Interaction volume radius: 5 \u00c5
Interaction volume height: 10 \u00c5
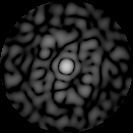
Disorder parameter: 0.8552